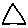
Label: triangle